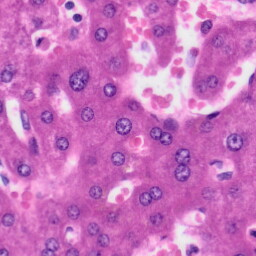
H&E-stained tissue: Liver